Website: crate-barrel
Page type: account-dashboard
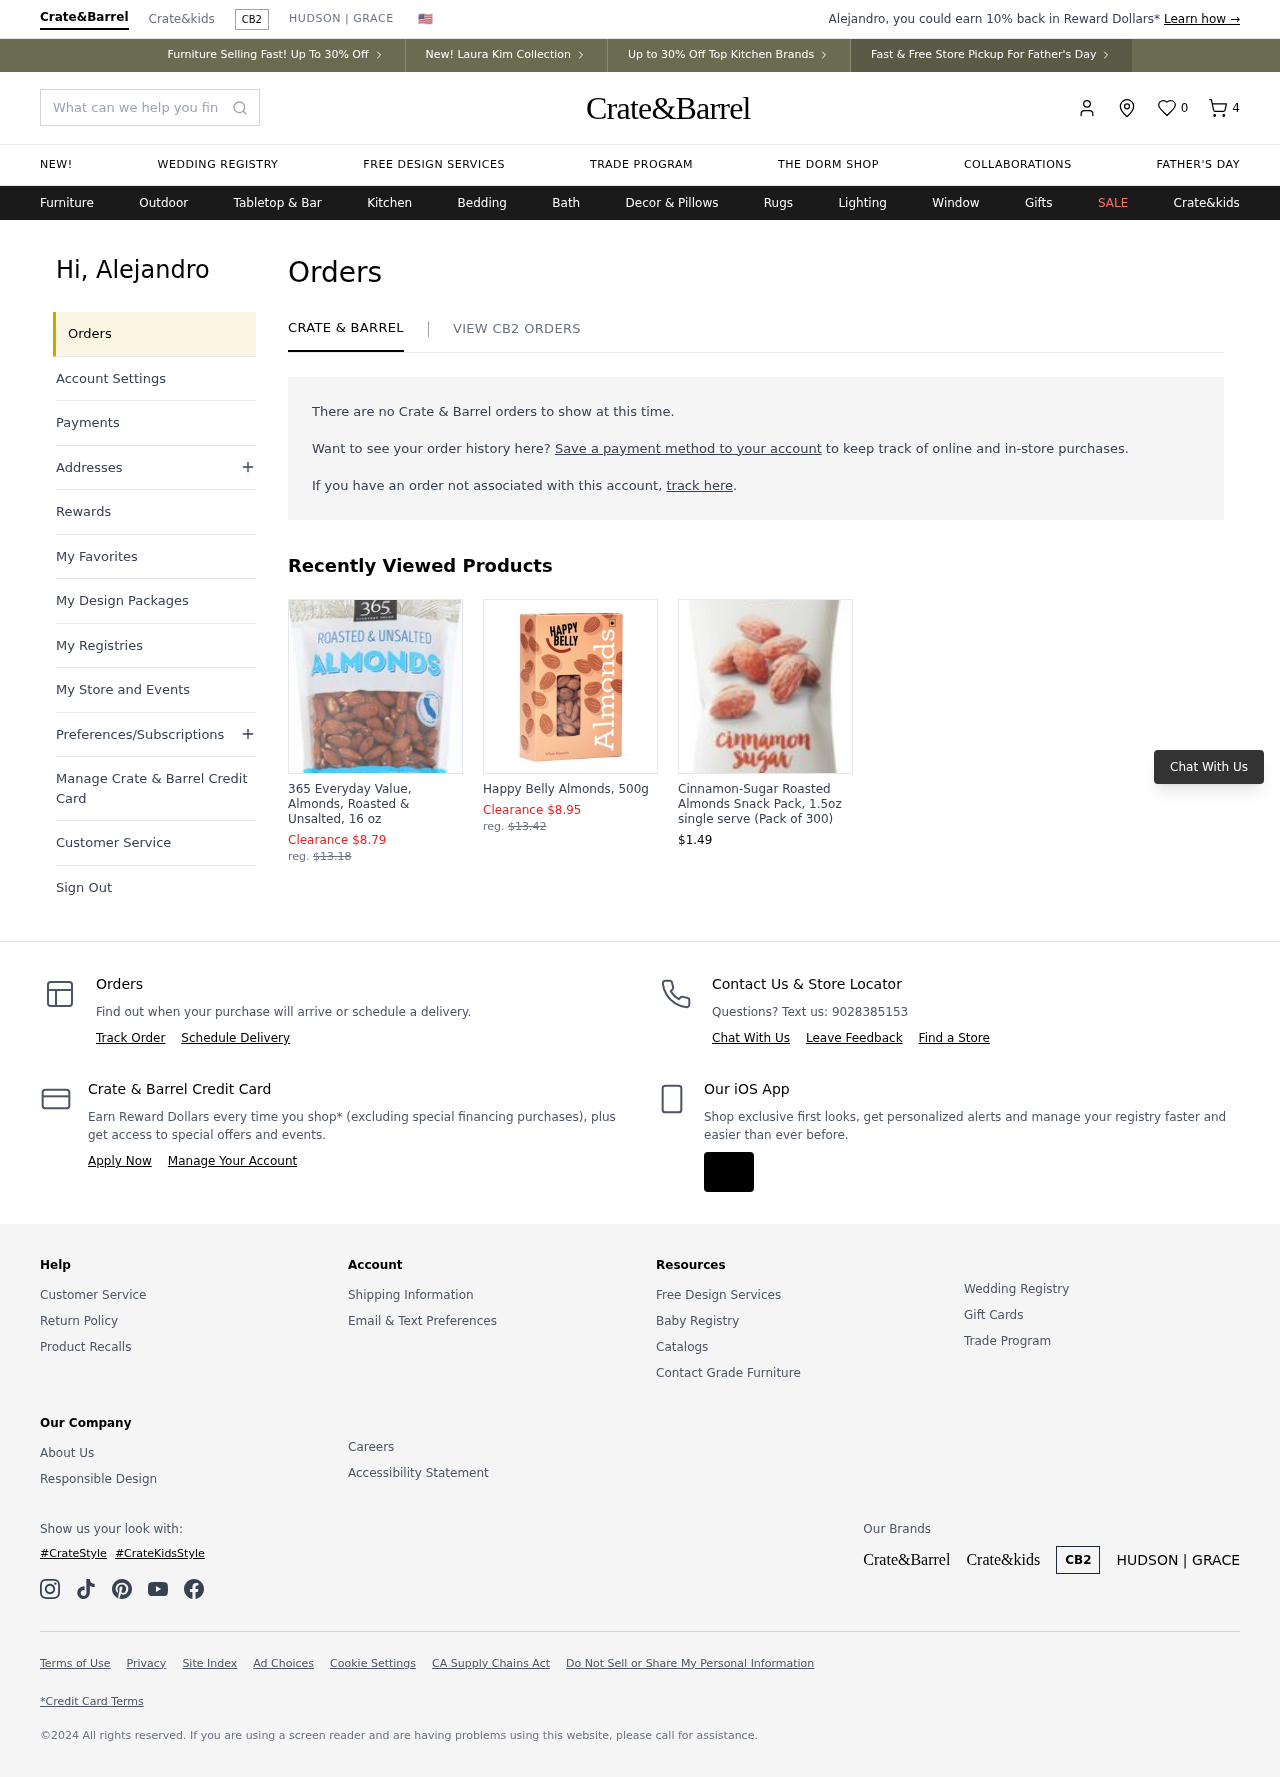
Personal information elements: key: PII_FIRSTNAME
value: Alejandro
Product elements: key: PRODUCT1_NAME
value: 365 Everyday Value, Almonds, Roasted & Unsalted, 16 oz
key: PRODUCT1_PRICE
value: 8.79
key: PRODUCT2_NAME
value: Happy Belly Almonds, 500g
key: PRODUCT2_PRICE
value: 8.95
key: PRODUCT3_NAME
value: Cinnamon-Sugar Roasted Almonds Snack Pack, 1.5oz single serve (Pack of 300)
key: PRODUCT3_PRICE
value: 1.49
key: PRODUCT1_ORIGINAL_PRICE
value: $13.18
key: PRODUCT2_ORIGINAL_PRICE
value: $13.42
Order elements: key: ORDER_NUM_ITEMS
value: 4
Search elements: key: HEADER_SEARCH
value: What can we help you find?
Other elements: key: FAVORITES_COUNT
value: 0